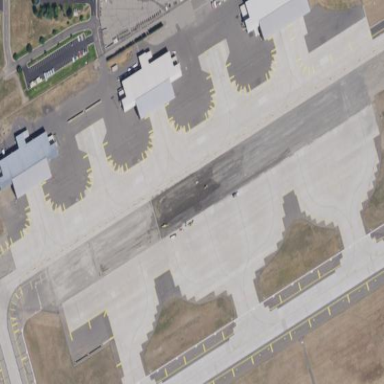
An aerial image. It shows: Apron at the airport.